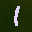
Label: 1